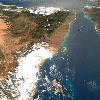
Label: land